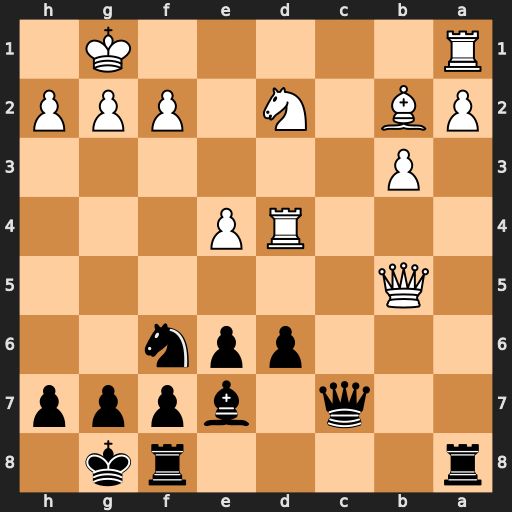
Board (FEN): r4rk1/2q1bppp/3ppn2/1Q6/3RP3/1P6/PB1N1PPP/R5K1
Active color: b
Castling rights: -
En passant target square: -
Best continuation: Qc2 Rb1 Rxa2